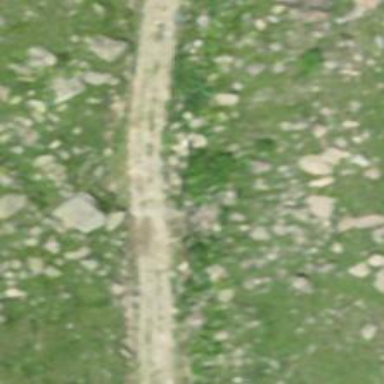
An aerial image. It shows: Path.